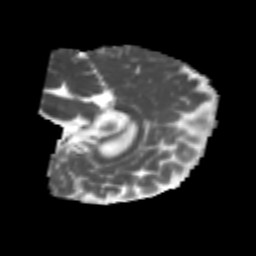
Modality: MD
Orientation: sagittal
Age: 6
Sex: male
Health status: healthy